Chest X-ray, PA view. Patient: 40 years old, sex M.
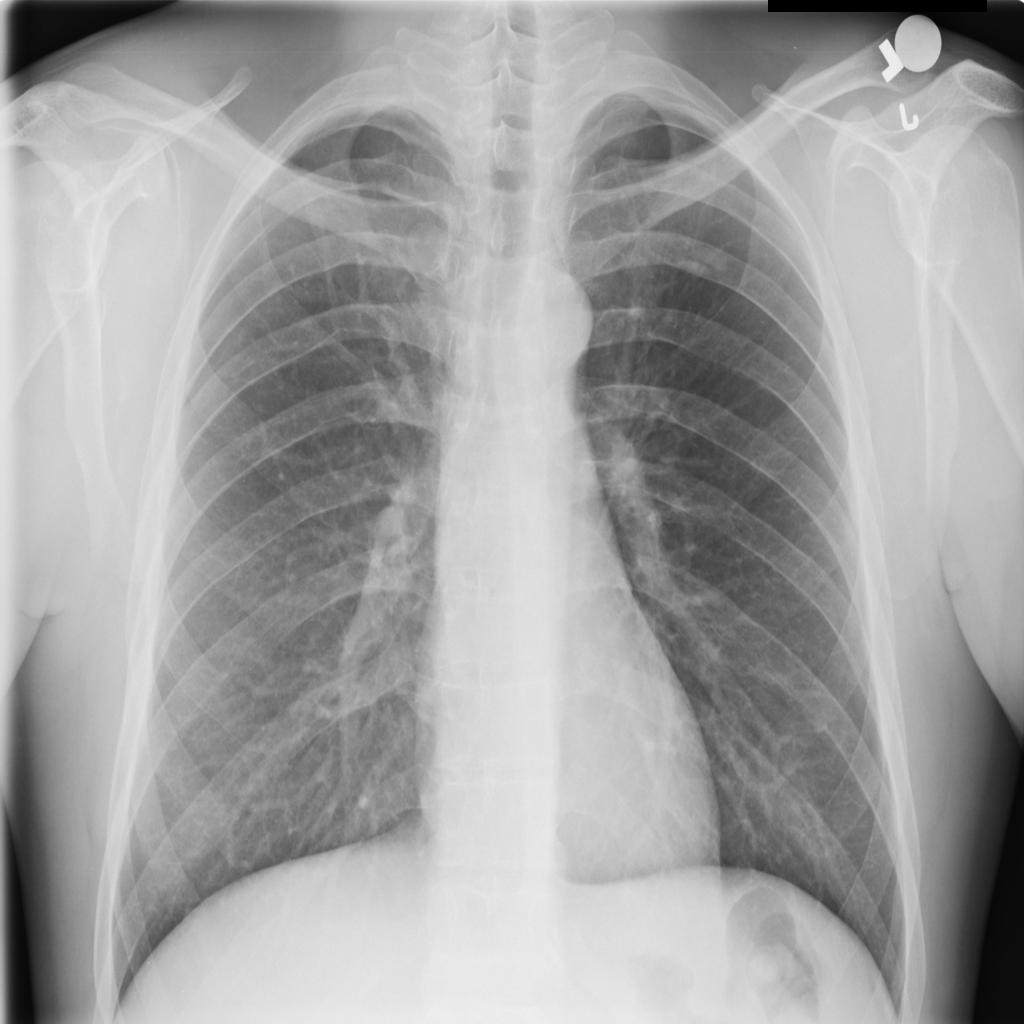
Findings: No Finding